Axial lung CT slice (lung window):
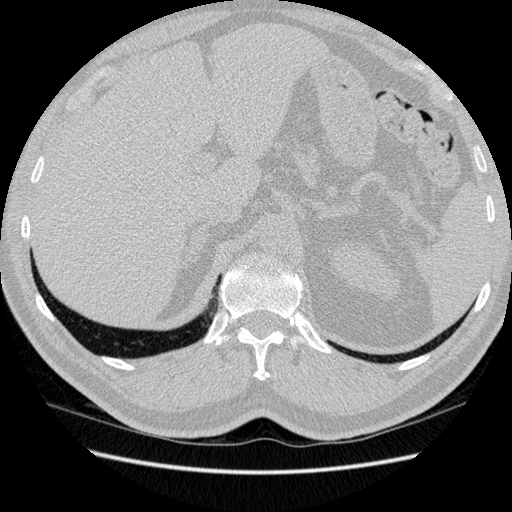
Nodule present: no